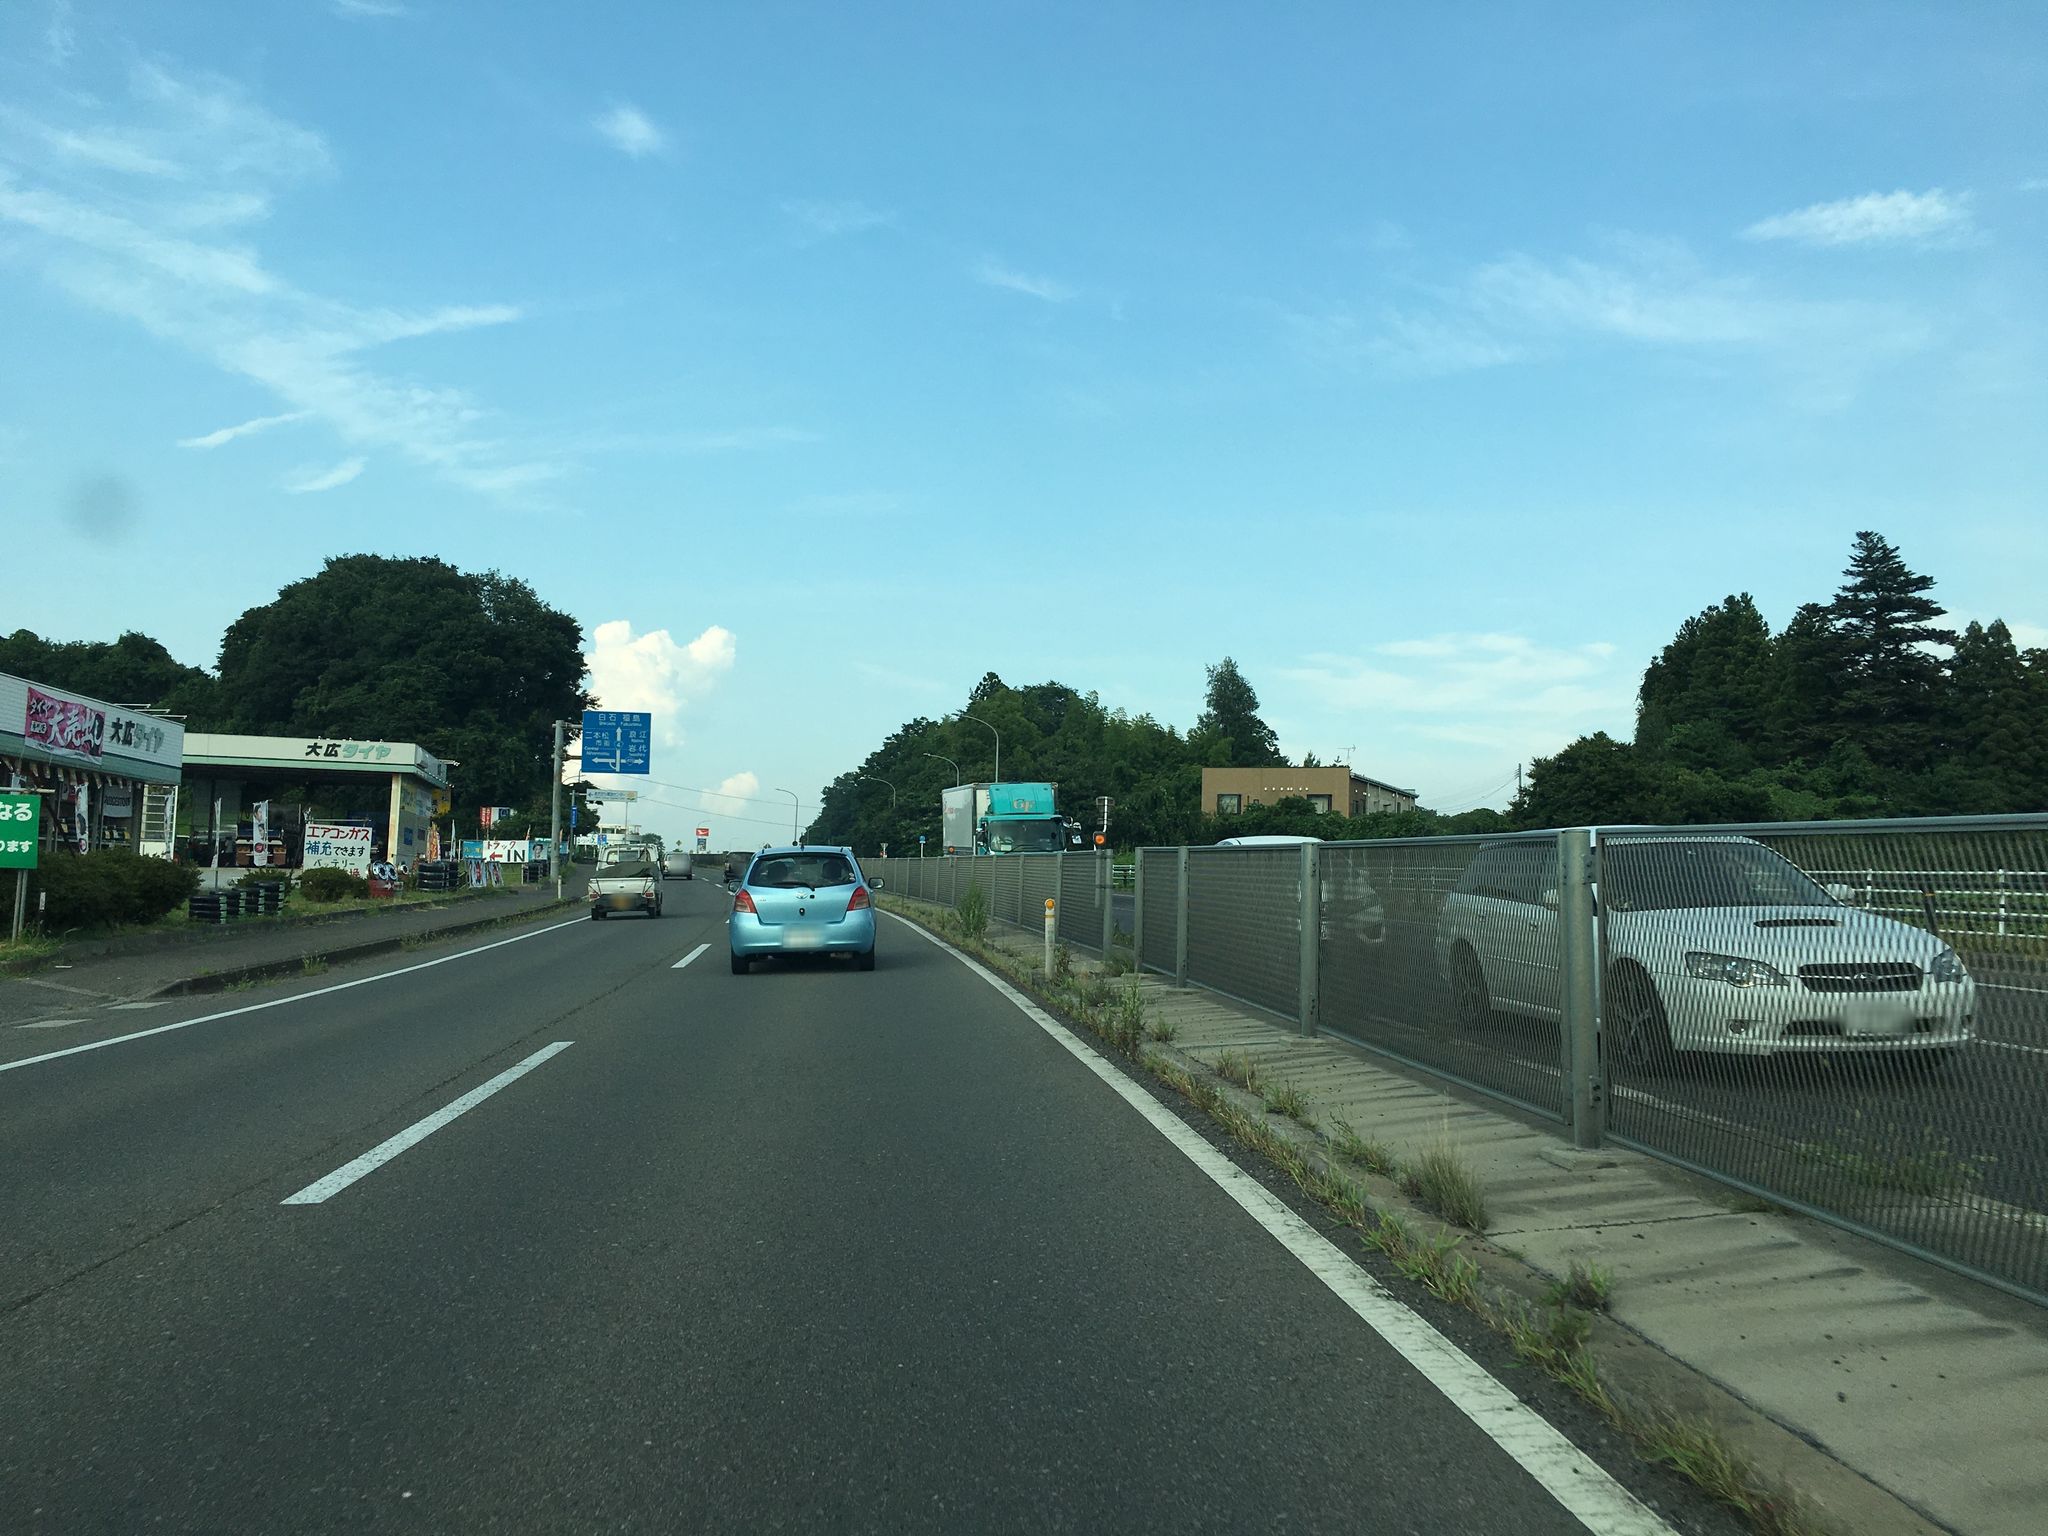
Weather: clear
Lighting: day
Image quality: good
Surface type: driving surface
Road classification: tertiary, unclassified
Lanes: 2.0
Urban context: suburban or peri-urban
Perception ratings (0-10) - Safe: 1.26, Lively: 1.31, Beautiful: 3.63, Boring: 3.59, Depressing: 6.2, Wealthy: 2.75